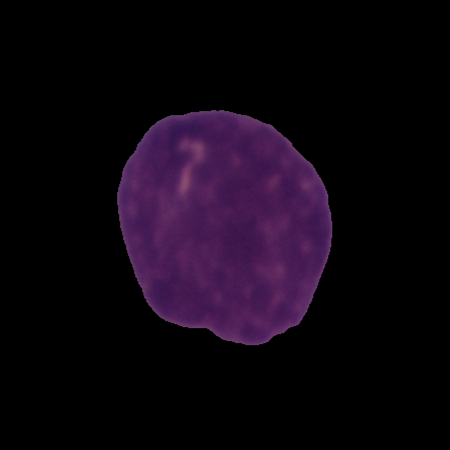
Label: cancer